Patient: sex F, age 59
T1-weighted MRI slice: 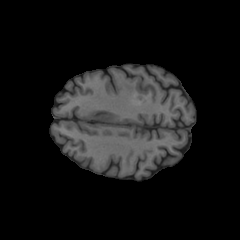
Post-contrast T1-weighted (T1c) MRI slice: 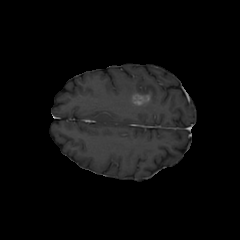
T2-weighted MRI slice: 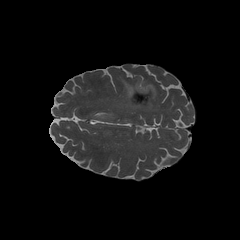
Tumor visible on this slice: yes
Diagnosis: Glioblastoma, IDH-wildtype
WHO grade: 4